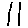
Label: line